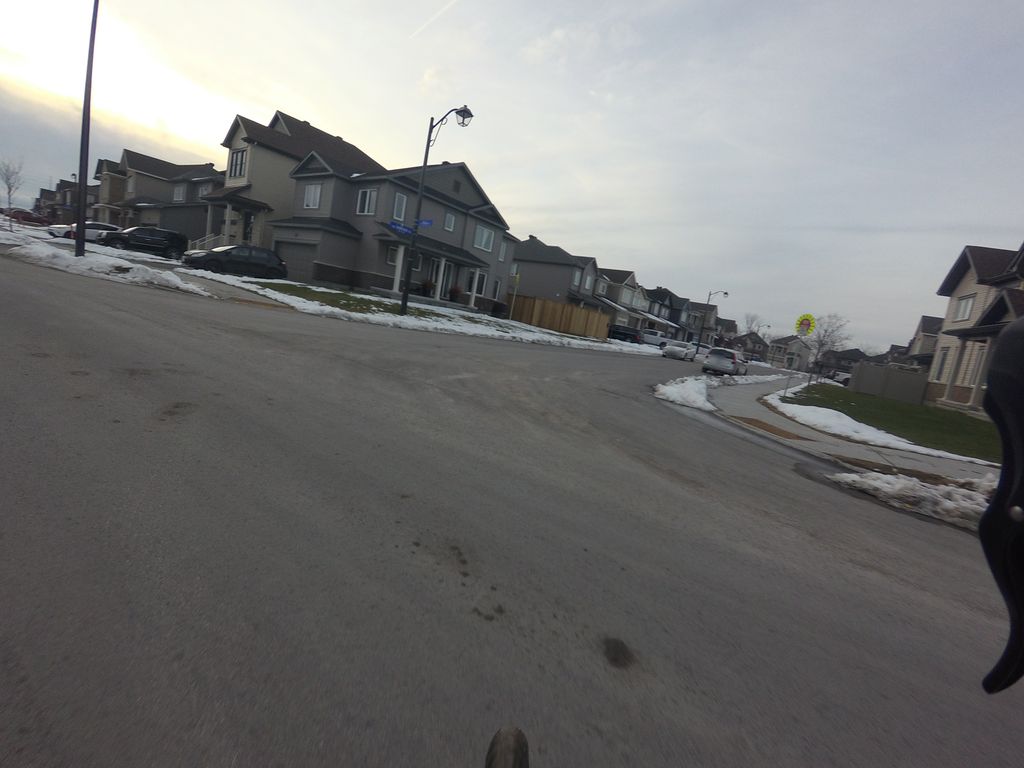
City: ottawa-gatineau